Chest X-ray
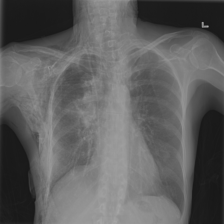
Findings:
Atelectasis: negative
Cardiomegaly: negative
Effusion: negative
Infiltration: negative
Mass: negative
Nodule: negative
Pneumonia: negative
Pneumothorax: negative
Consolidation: negative
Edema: negative
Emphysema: negative
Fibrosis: negative
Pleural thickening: negative
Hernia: negative